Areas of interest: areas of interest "JyuGingWaan Golf KauWu"
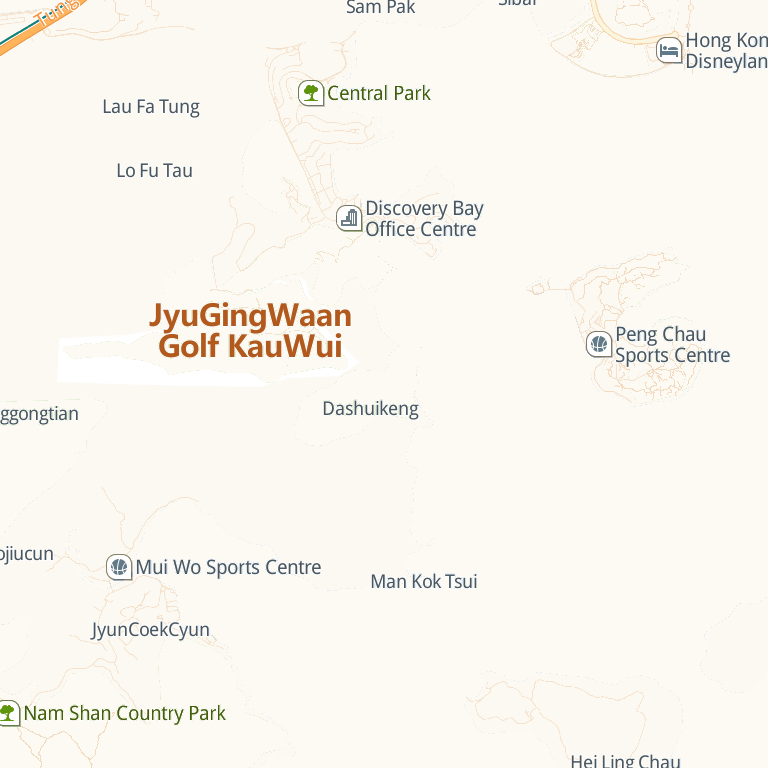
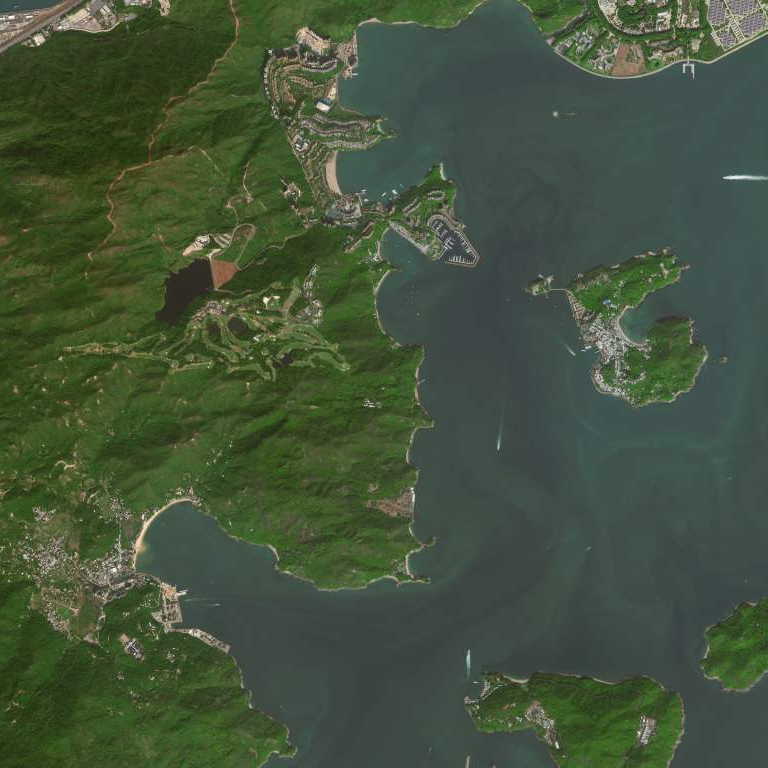